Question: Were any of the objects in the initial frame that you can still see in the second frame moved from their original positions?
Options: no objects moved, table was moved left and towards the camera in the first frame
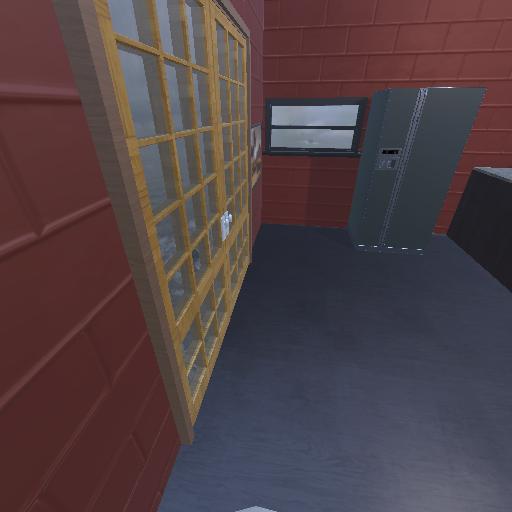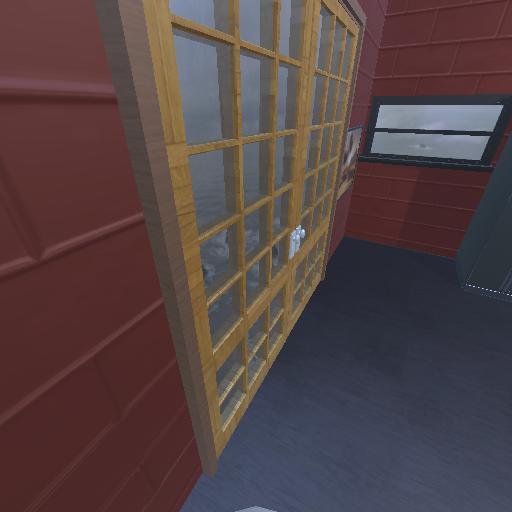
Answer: no objects moved